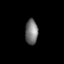
Tissue: prostate
Cell type: Endothelial cells
Senescence score: 0.7089
Nuclear area (px): 311
Mean DAPI intensity: 118.772